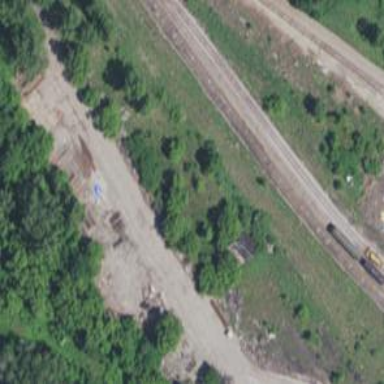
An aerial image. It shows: Unused railway yard.